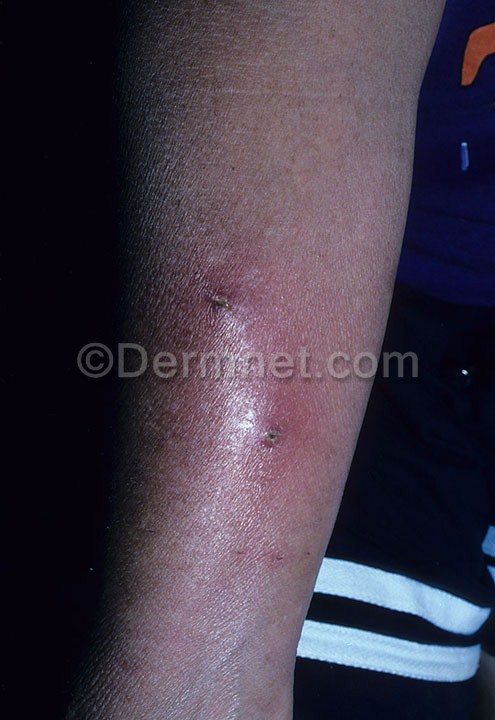
Disease: Scabies Lyme Disease and other Infestations and Bites